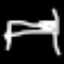
Label: bed